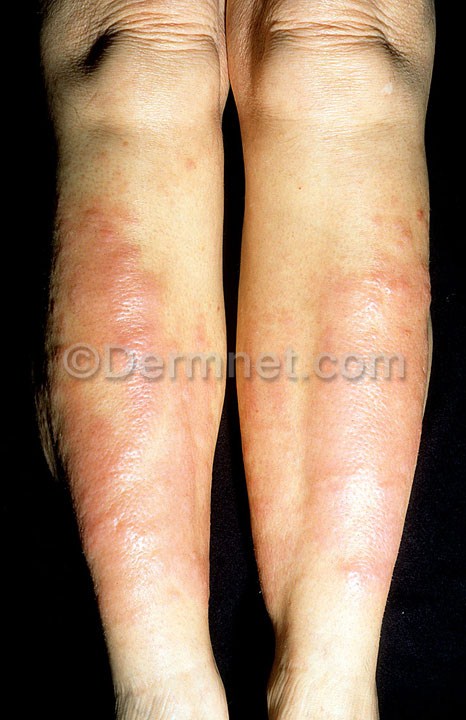
Disease: Systemic Disease